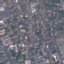
Land use / land cover: Residential